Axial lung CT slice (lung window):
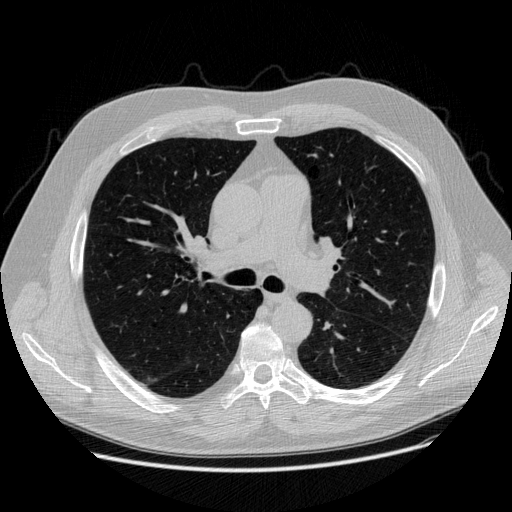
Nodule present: no